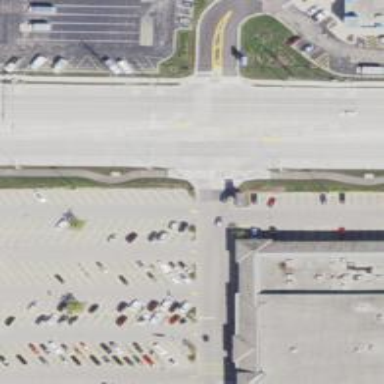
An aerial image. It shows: Road with stop sign.